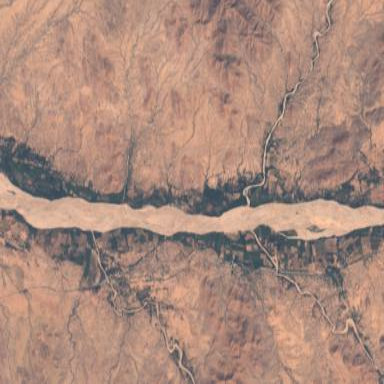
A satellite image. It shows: River flowing through natural landscape.